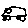
Label: car